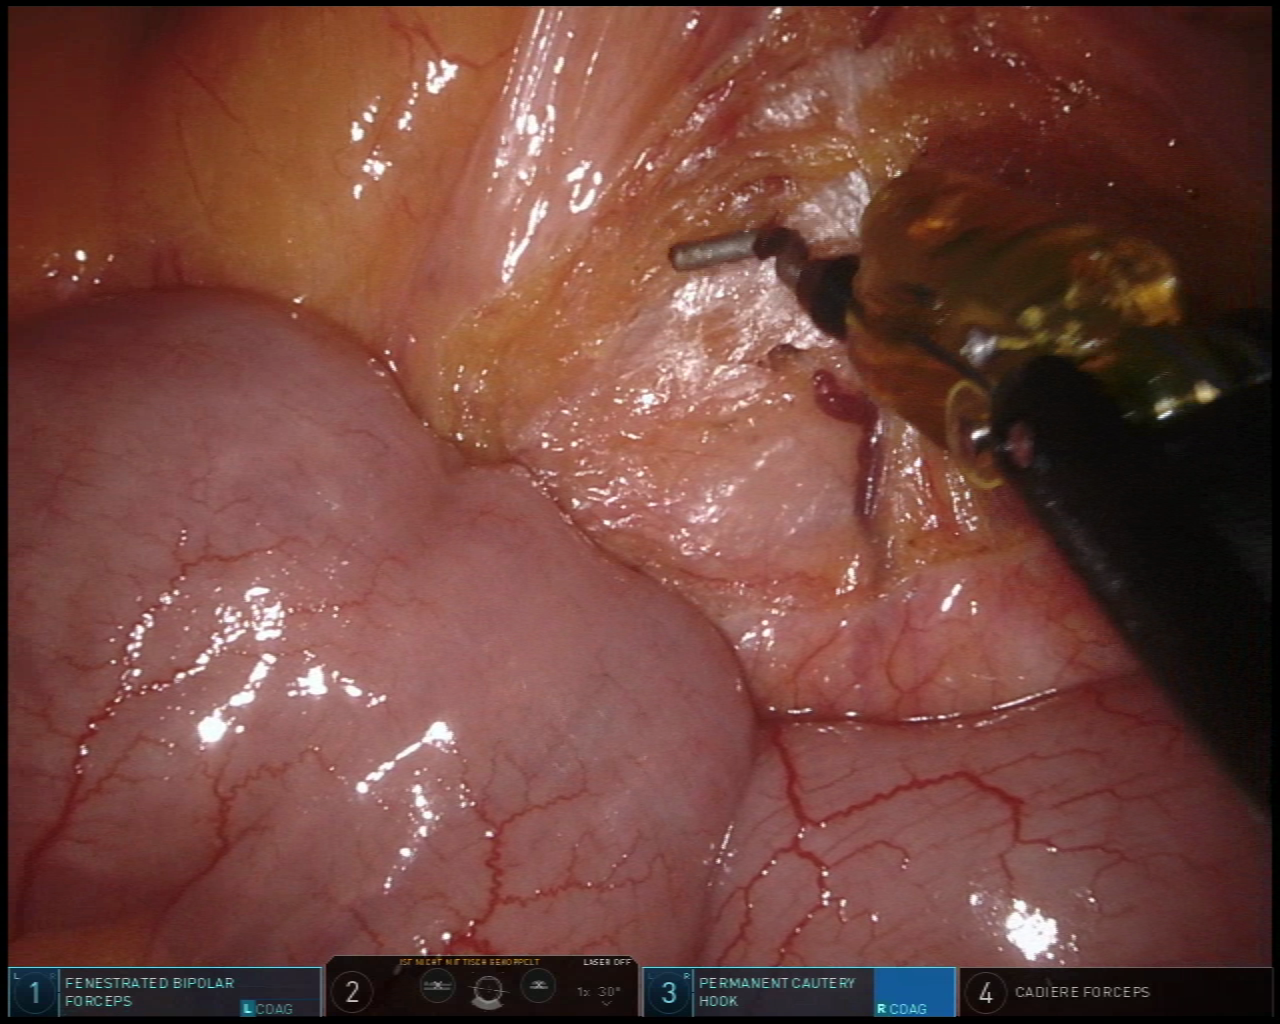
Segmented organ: small_intestine
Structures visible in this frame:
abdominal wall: yes
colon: no
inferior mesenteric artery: no
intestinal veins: no
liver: no
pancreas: no
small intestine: yes
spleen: no
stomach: no
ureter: no
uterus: no
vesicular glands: no